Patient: sex F, age 57
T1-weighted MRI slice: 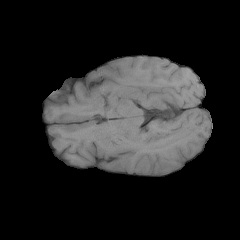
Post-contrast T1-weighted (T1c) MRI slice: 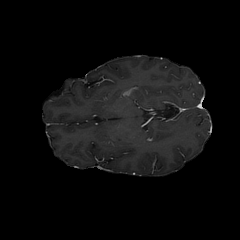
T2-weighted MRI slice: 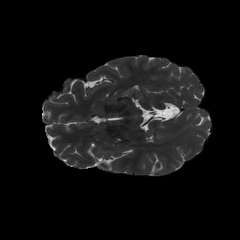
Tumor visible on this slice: no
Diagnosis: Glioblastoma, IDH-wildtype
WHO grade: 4